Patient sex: M
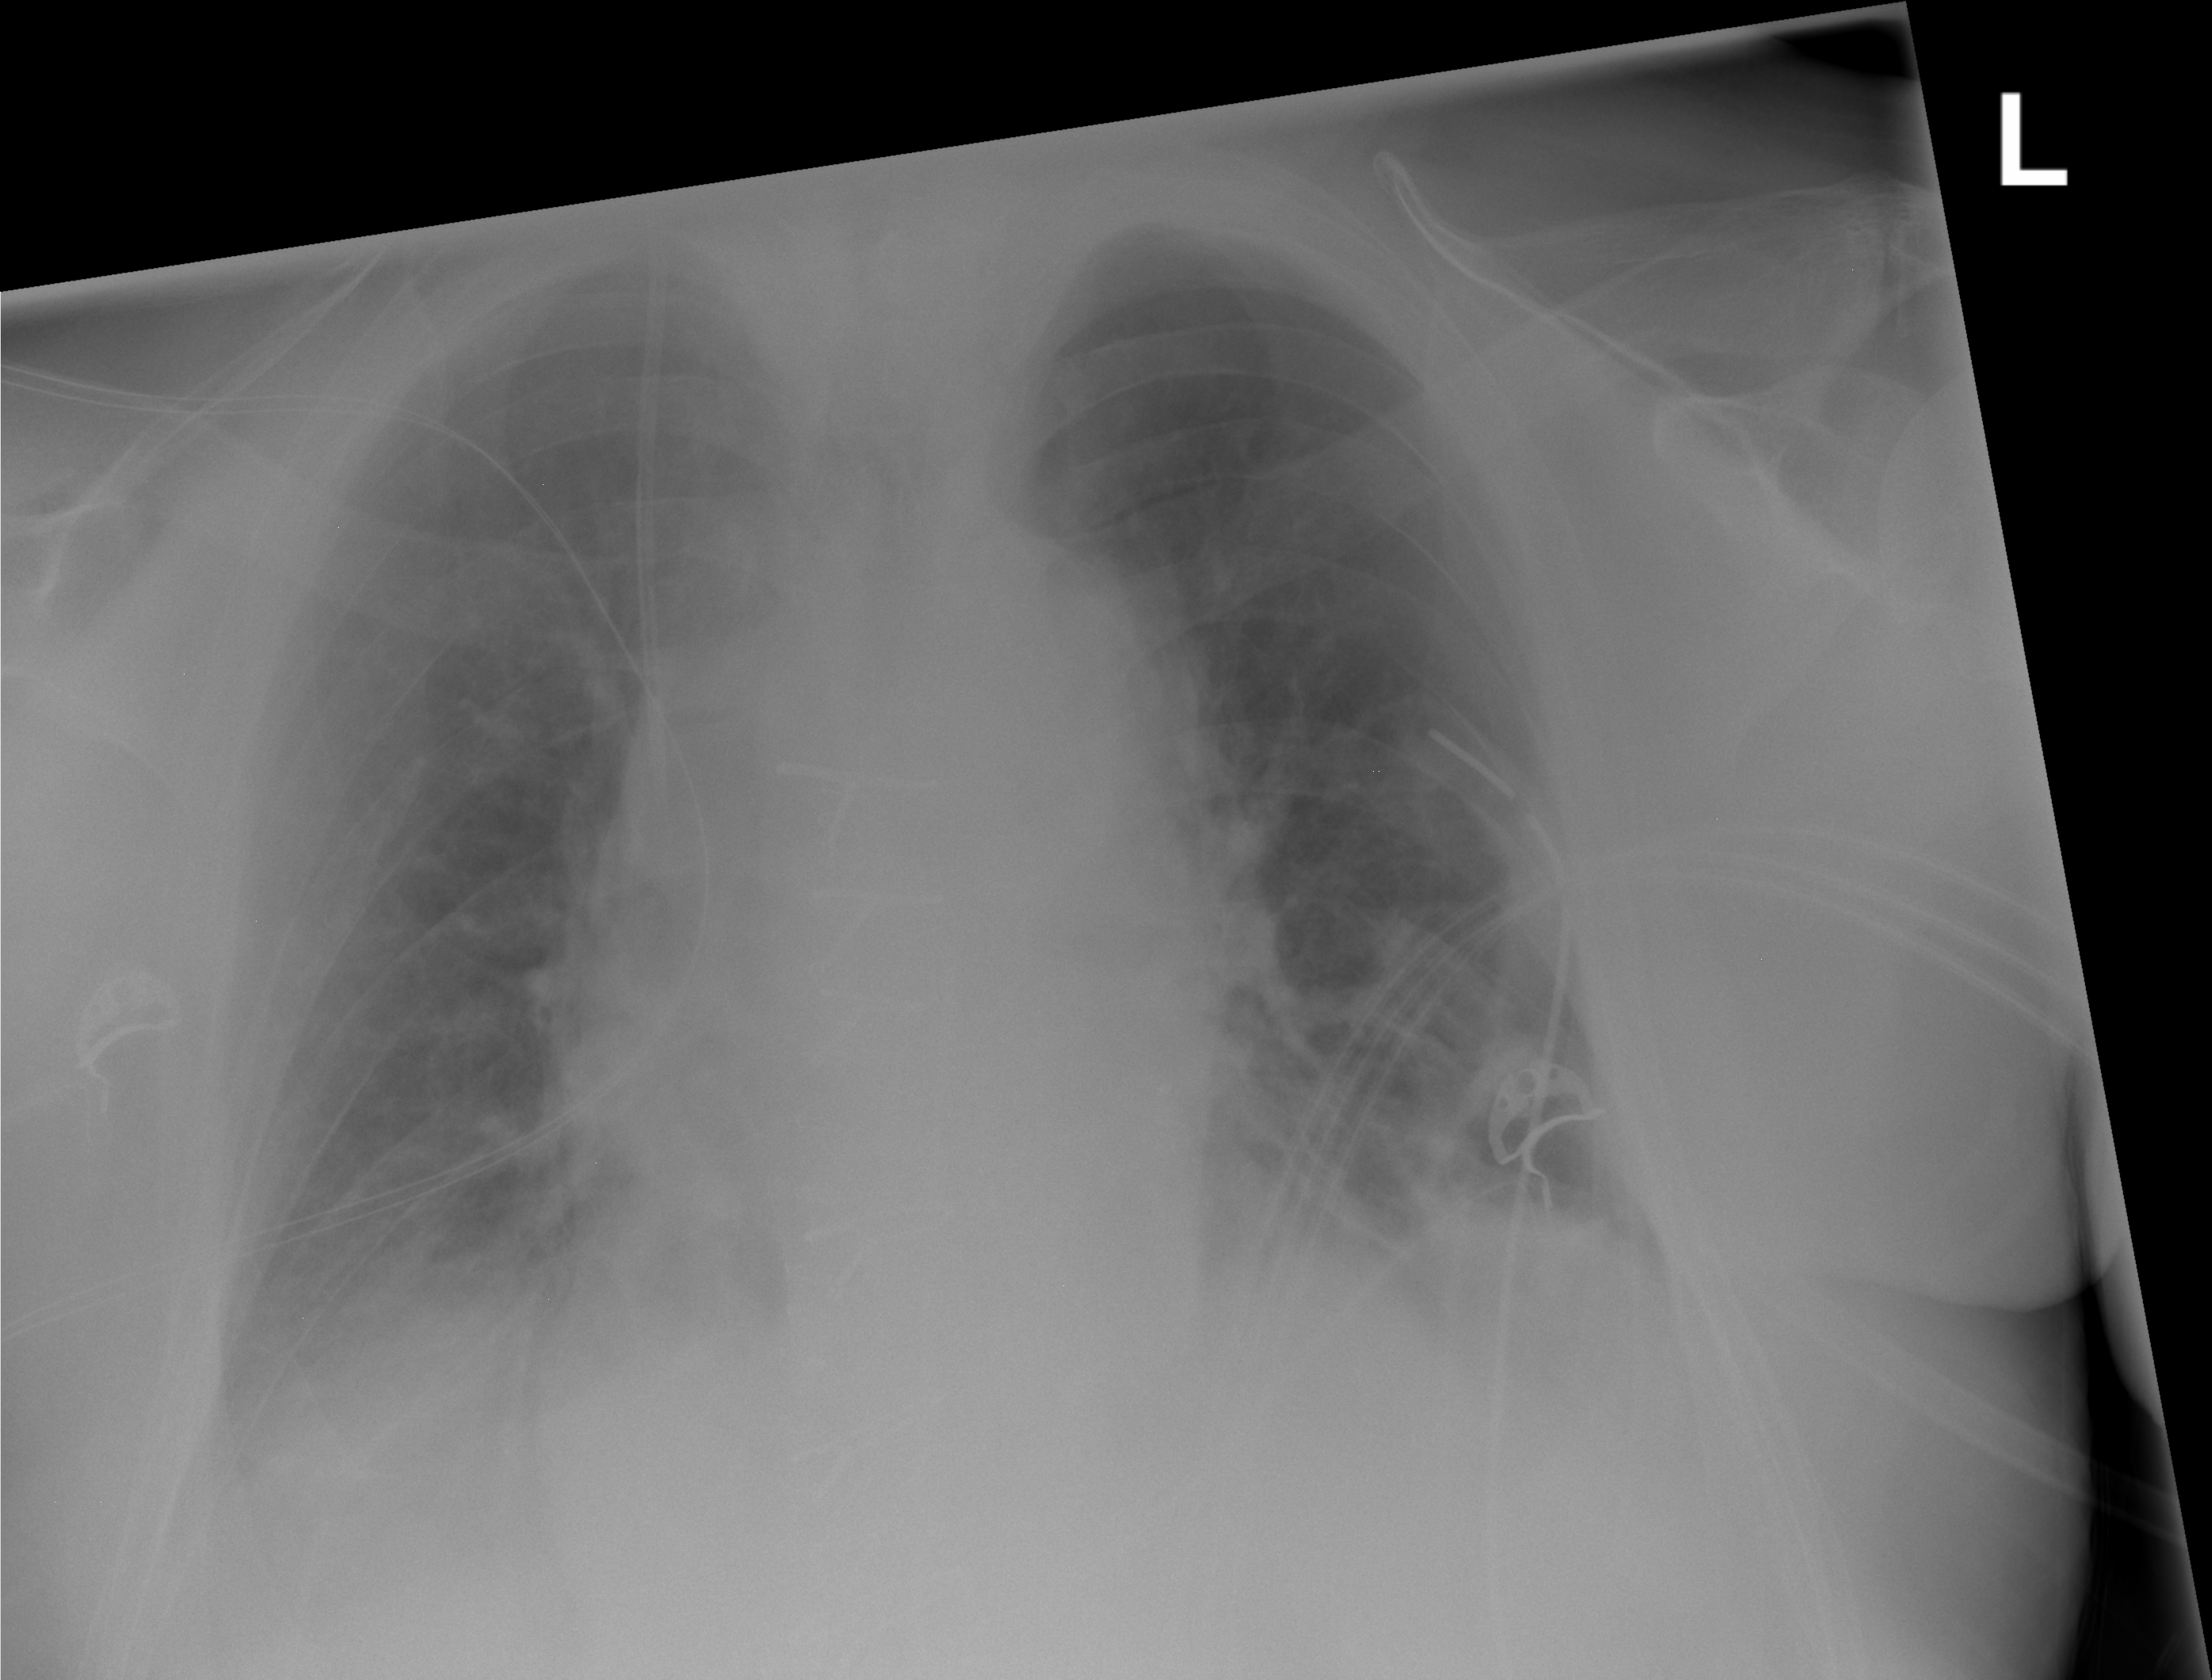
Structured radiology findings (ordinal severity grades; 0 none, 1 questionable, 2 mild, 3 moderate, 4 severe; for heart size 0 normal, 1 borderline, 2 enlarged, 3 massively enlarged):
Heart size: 0
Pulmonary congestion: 3
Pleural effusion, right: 2
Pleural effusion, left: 2
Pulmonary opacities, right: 0
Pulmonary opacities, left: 0
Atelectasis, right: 0
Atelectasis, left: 2